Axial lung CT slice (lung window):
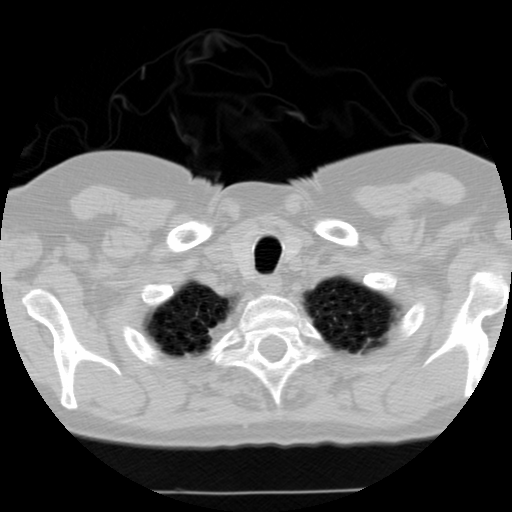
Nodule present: no